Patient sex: M
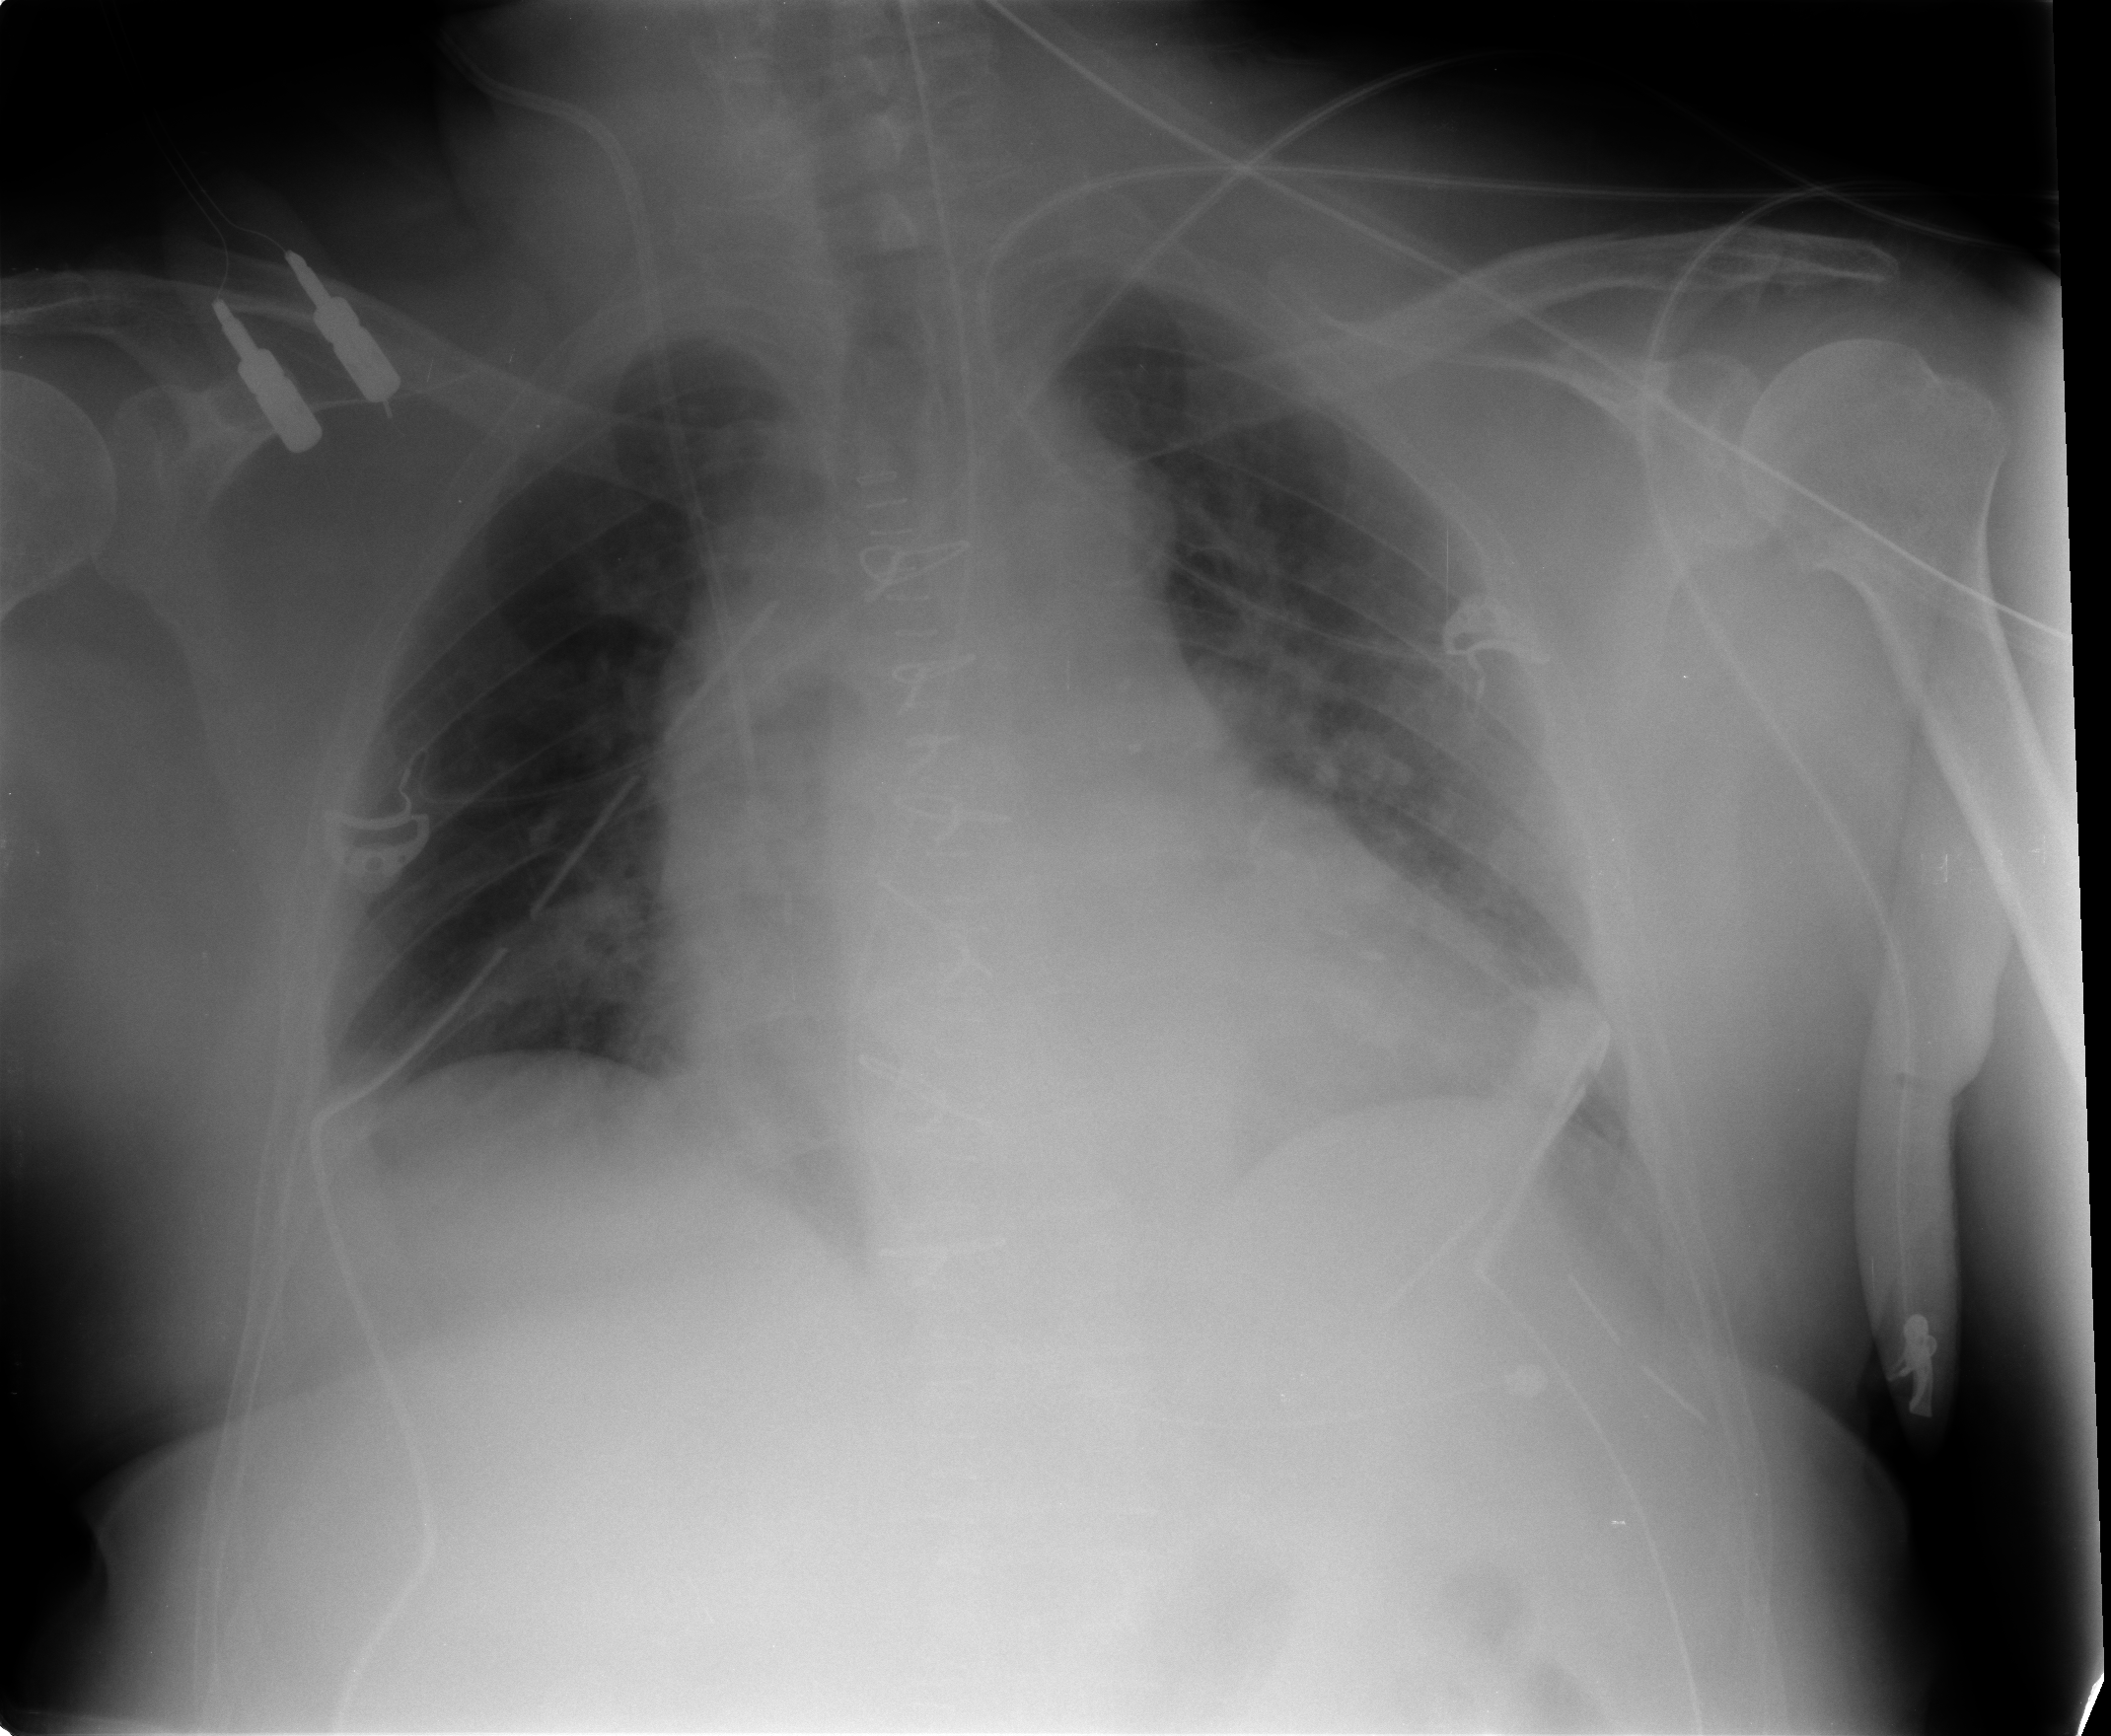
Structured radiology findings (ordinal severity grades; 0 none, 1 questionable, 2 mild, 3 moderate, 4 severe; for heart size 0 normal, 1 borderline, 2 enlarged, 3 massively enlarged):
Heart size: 2
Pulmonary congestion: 2
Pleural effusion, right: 0
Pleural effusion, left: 0
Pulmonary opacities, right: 0
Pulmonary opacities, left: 0
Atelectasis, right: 2
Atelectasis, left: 2